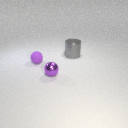
small purple rubber sphere to the left of large gray metal cylinder